Question: Main function is as follow:
'''
mod stats;
fn main() {
let raw_data = [10, 10, 20, 1, 2, 3, 5];
let mut v: Vec<u32> = Vec::new();
let mean = 0;
let median = 0;
let mode = 0;
for i in raw_data.iter() {
v.push(*i);
}
let stat = stats::stats::Stats::new(v);
}
'''
And module stats as follow:
'''
pub mod stats {
pub struct Stats {
data: Vec<u32>,
}
impl Stats {
pub fn new(data: Vec<u32>) -> Stats {
Stats { data }
}
pub fn find_mean(&self) -> f64 {
let mut sum = 0;
for i in &self.data {
sum += i;
}
return (sum / self.data.iter().count() as u32) as f64;
}
pub fn find_mode(&self) -> u32 {}
pub fn find_median(&self) -> f64 {}
}
}
'''
Why do I have to use 'stats::stats' to reference struct 'Stats'.

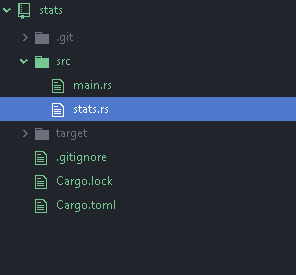
Answer: Inside your 'stats.rs' file you create another module 'stats' which means, that you have to use 'stats::stats', because every file creates its own module.
To solve your issue, just remove 'pub mod stats' in your 'stats.rs' file.
For further information see:
- <URL>